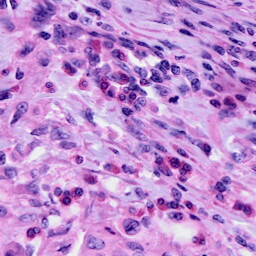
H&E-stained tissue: Cervix